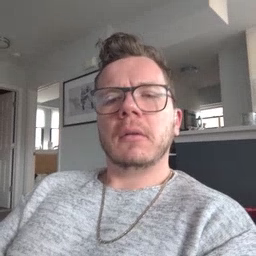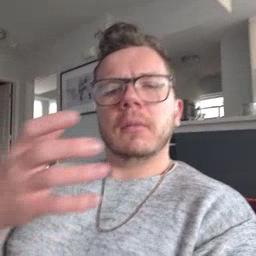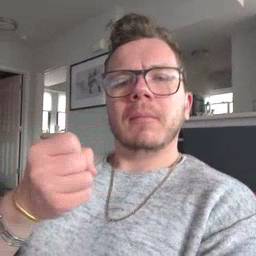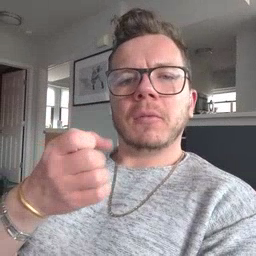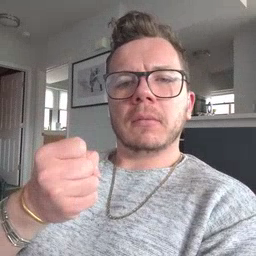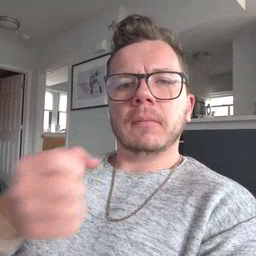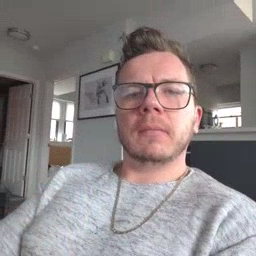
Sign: milk